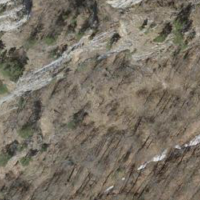
EUNIS habitat code: 23
Species observed at this site:
Stenurella melanura
Cephalanthera rubra
Fagus sylvatica
Rutpela maculata